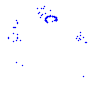
Particle: kaon